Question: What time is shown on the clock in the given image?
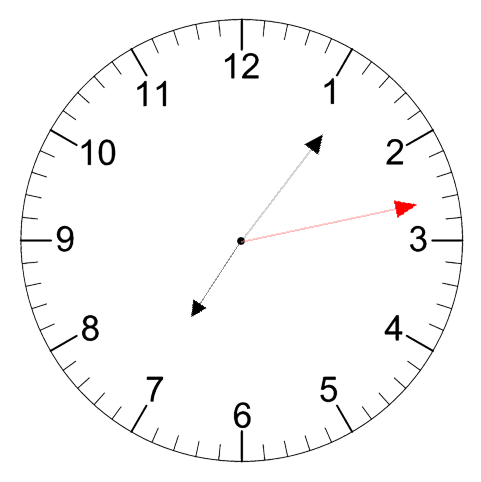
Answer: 07:06:13